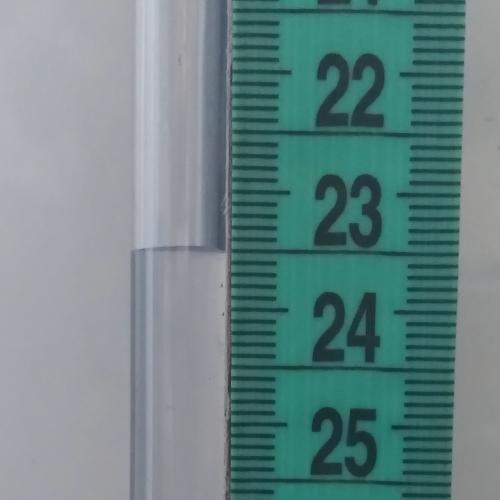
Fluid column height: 23.5 cm